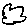
Label: cloud